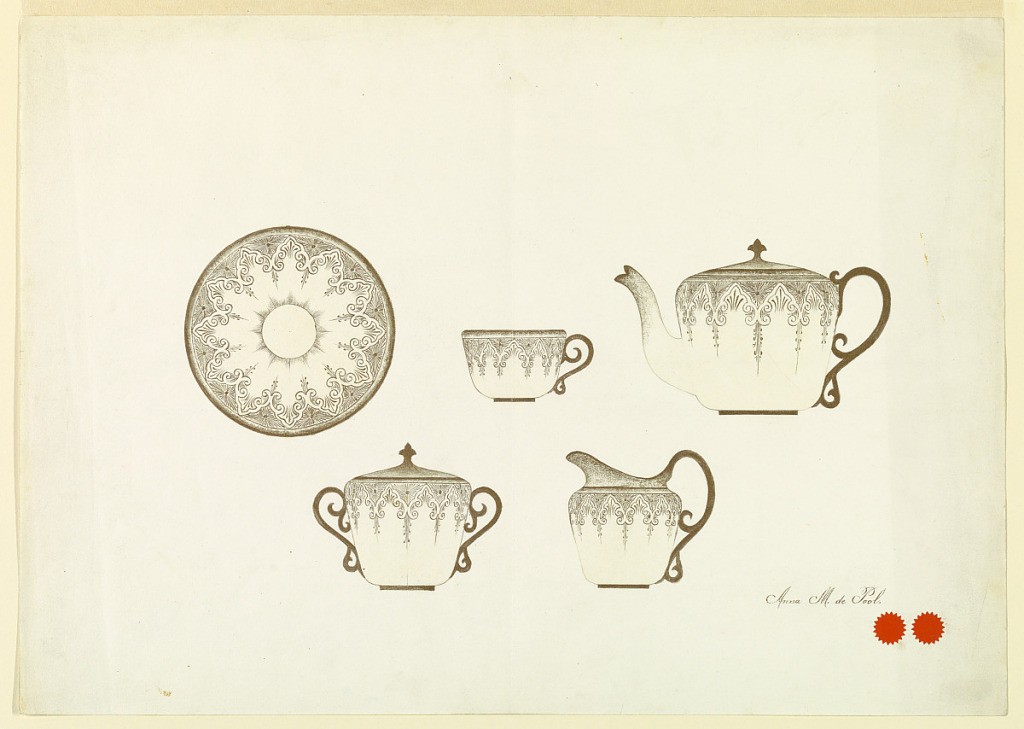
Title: Design for China Decoration
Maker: Anna M. de Pool
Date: ca. 1894
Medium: Gold, water color on paper. Red seals.
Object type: Drawing
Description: Horizontal rectangle. Design for the decoration of a cup, saucer, teapot, creamer, and sugar bowl. Design in gold on light yellow background.